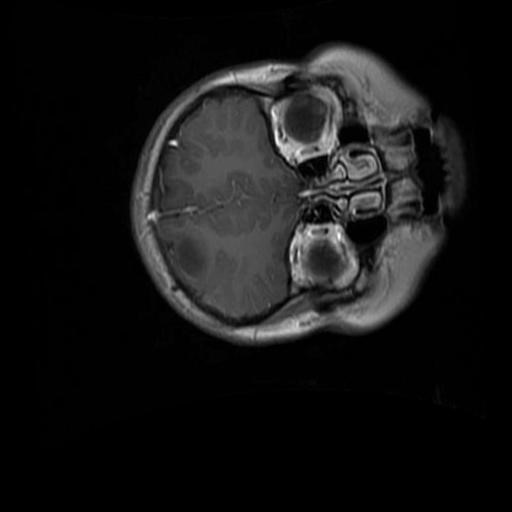
Label: brain_glioma